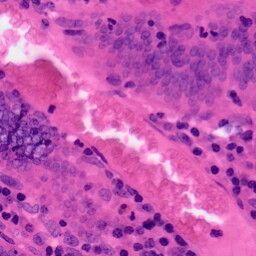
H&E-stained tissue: Colon